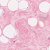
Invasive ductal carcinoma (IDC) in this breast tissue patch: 0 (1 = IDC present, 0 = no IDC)